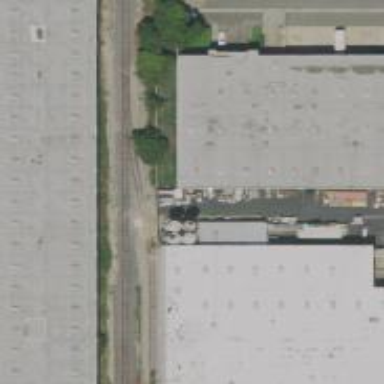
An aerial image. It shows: Railway spur service.